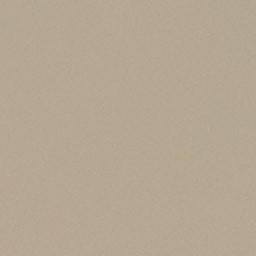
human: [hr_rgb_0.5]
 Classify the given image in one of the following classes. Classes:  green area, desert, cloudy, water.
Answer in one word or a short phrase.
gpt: desert